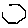
Label: hexagon